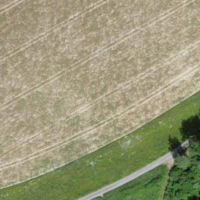
EUNIS habitat code: 44
Species observed at this site:
Calamagrostis epigejos